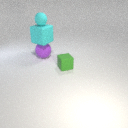
large purple rubber sphere below large cyan rubber cube